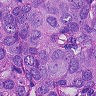
Metastatic tissue present: yes